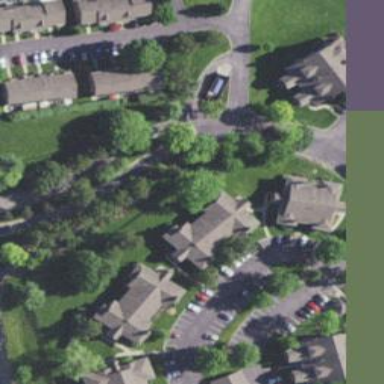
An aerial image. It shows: Living street.